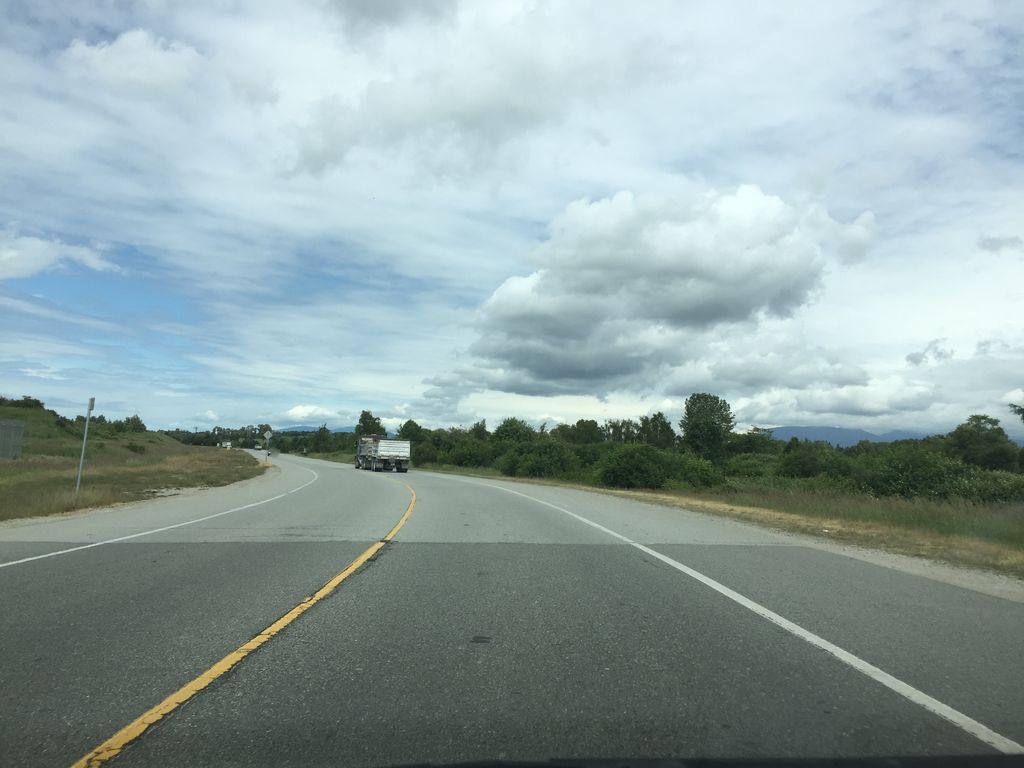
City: vancouver